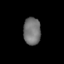
Tissue: skin
Cell type: Epithelial cells
Senescence score: 0.2448
Nuclear area (px): 467
Mean DAPI intensity: 115.469